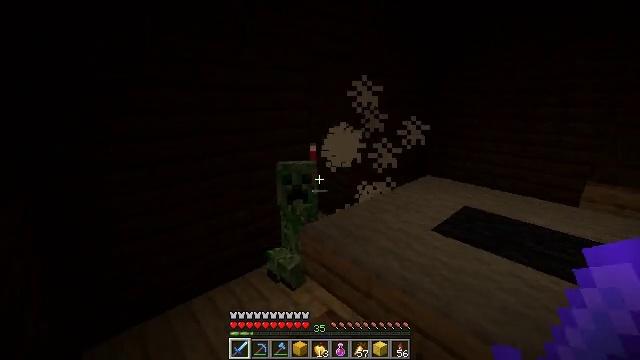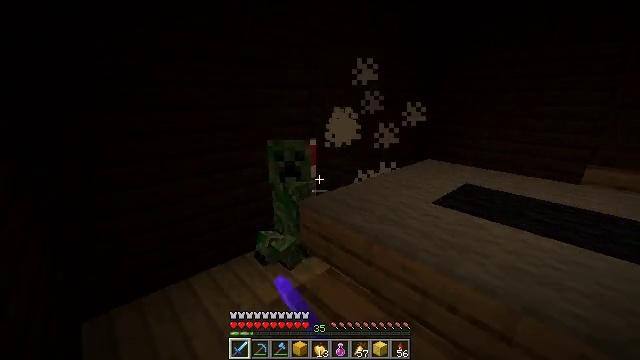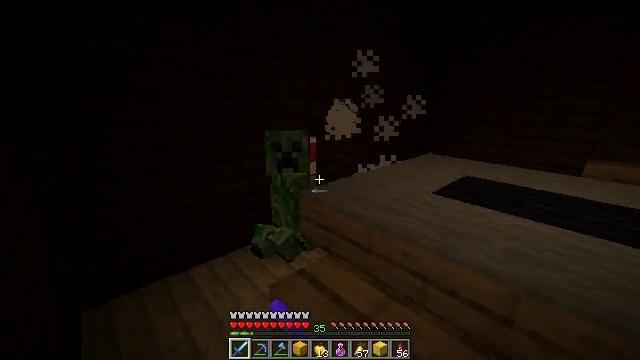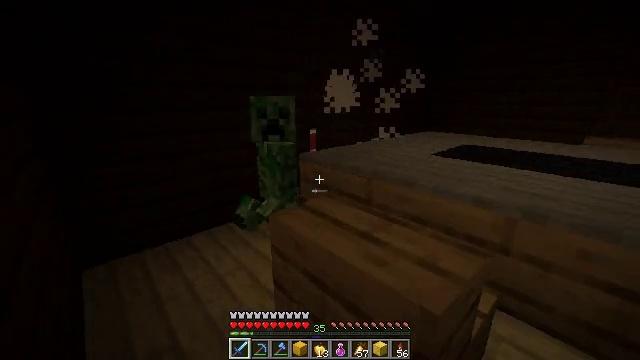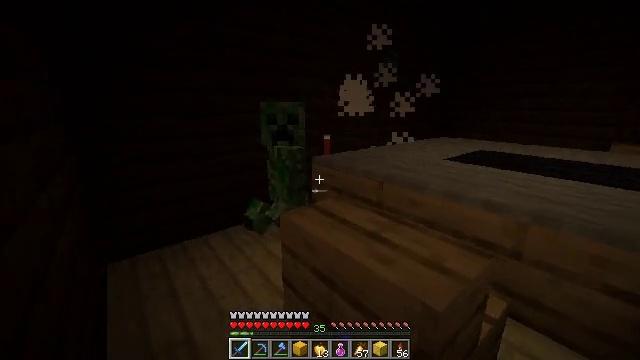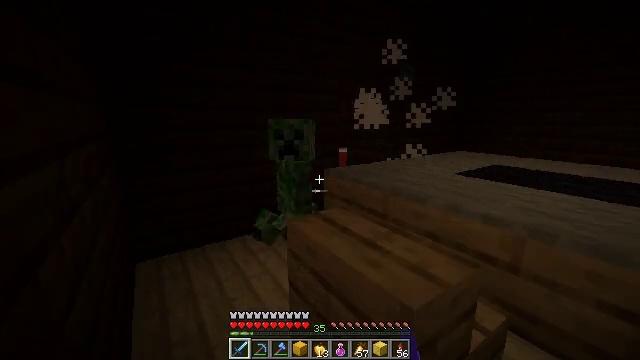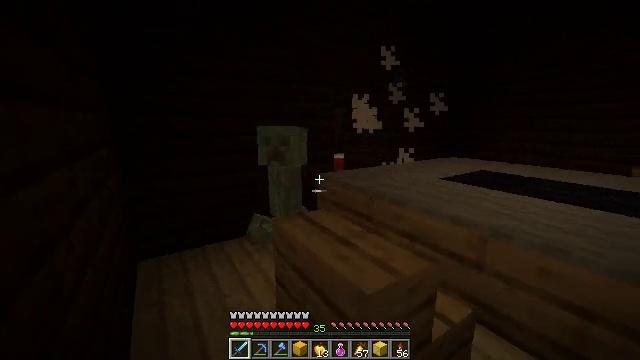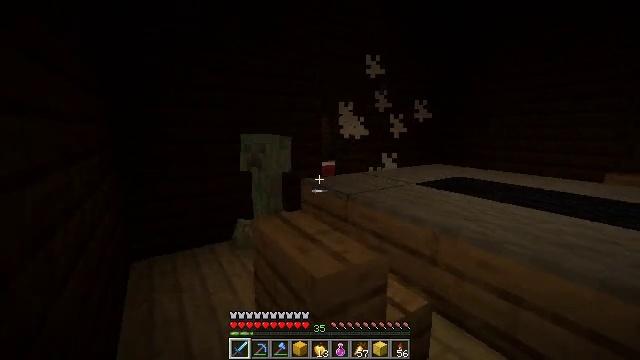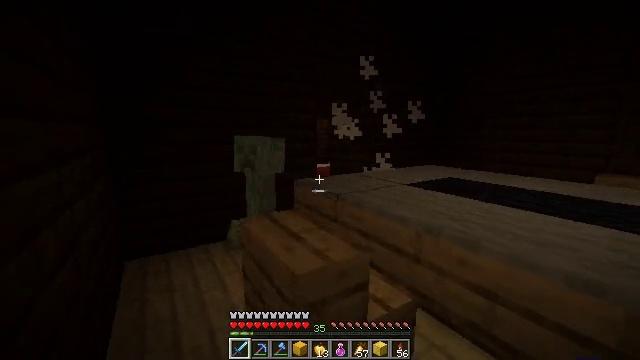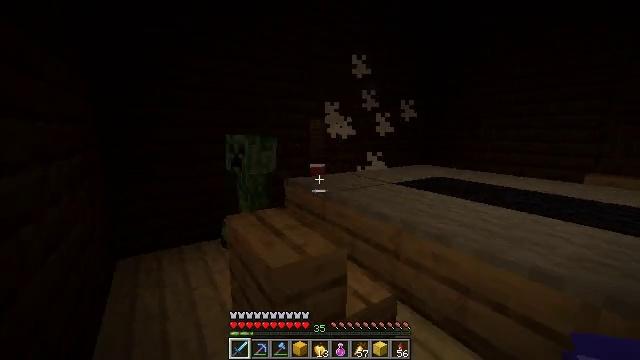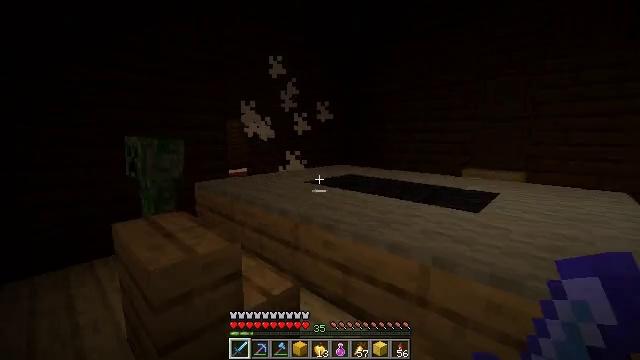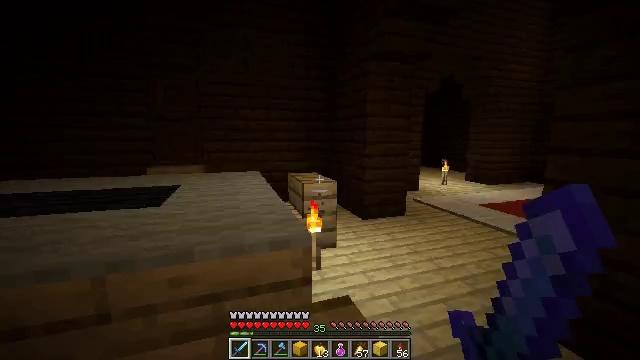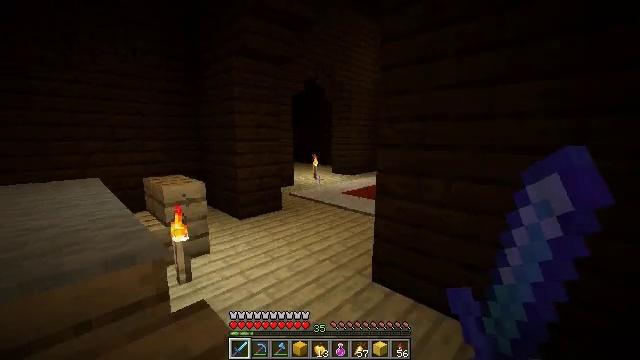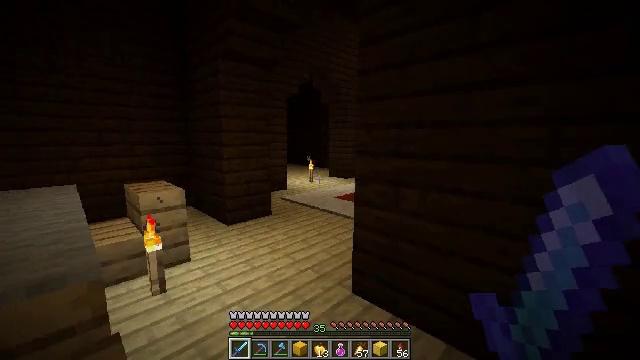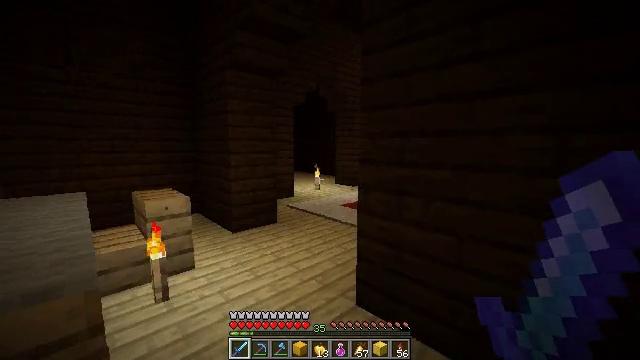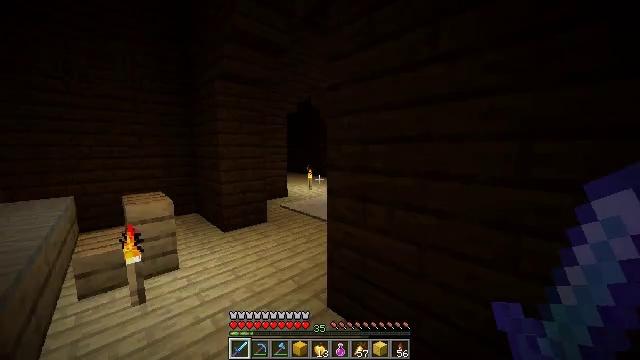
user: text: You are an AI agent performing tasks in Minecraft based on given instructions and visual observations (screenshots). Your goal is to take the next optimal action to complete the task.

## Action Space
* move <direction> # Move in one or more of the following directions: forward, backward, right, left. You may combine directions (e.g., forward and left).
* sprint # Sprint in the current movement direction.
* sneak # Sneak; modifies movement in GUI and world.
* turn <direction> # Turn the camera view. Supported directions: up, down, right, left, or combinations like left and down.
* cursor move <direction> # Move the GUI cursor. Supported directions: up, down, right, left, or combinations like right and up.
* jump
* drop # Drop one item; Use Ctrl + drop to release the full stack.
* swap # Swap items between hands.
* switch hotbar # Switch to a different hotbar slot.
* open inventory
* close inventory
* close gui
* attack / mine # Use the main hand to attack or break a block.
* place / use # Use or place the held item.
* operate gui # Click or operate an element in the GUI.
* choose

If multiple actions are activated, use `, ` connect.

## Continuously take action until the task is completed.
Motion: motion action
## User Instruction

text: Attack the torch to pick it up.
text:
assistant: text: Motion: move back, attack / mine
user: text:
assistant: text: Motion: move back, attack / mine
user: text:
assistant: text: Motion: move back, attack / mine
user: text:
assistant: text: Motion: move back, turn left and up
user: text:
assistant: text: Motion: move back and move right, turn left and up
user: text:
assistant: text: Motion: move back and move right, turn left and up
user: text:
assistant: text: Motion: move back and move right, turn up
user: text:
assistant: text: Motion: move right
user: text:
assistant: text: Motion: move right
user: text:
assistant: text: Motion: move back and move right, turn right
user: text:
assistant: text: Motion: move back and move right, turn right
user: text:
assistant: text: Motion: move right, turn right
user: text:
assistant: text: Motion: move forward and move right, sprint
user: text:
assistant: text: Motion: move forward and move right, sprint, turn left and up
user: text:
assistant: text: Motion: move forward and move right, sprint
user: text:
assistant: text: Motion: move forward and move right, sprint
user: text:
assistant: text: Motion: move forward, sprint
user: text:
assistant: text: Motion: move forward, sprint, turn right
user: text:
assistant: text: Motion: move forward, sprint
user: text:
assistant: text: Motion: move forward, sprint
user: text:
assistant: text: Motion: move forward, sprint
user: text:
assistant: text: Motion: move forward, sprint, turn left
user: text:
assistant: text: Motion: move forward, sprint, turn left
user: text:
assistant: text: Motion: move forward, sprint
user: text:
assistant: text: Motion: move forward, sprint
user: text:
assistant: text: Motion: move forward, sprint
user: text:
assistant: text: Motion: move forward, sprint
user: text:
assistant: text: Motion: move forward, sprint
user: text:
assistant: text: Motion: move forward, sprint
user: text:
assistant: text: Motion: move forward, sprint